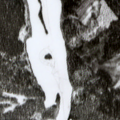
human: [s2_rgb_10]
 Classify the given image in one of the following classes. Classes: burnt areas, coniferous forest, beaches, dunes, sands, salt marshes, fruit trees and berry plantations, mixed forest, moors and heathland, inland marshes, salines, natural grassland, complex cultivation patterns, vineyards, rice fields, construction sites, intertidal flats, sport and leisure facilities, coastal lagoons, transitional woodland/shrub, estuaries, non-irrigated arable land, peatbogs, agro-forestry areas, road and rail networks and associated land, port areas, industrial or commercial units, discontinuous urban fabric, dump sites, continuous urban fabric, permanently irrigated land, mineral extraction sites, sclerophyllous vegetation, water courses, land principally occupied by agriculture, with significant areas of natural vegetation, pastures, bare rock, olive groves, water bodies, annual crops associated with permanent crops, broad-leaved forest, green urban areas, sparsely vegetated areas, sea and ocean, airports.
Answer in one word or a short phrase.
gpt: coniferous forest, water bodies